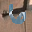
Label: 6